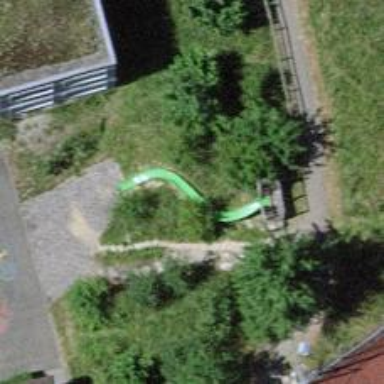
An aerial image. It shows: Playground featuring slide.